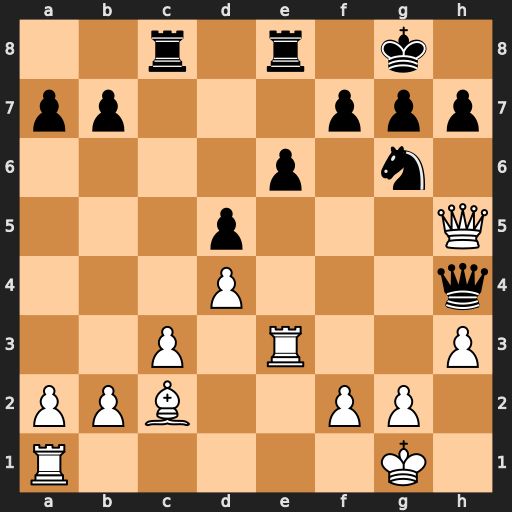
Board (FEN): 2r1r1k1/pp3ppp/4p1n1/3p3Q/3P3q/2P1R2P/PPB2PP1/R5K1
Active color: w
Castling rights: -
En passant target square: -
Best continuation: Bxg6 Qxh5 Bxh5